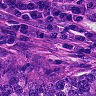
Metastatic tissue present: yes